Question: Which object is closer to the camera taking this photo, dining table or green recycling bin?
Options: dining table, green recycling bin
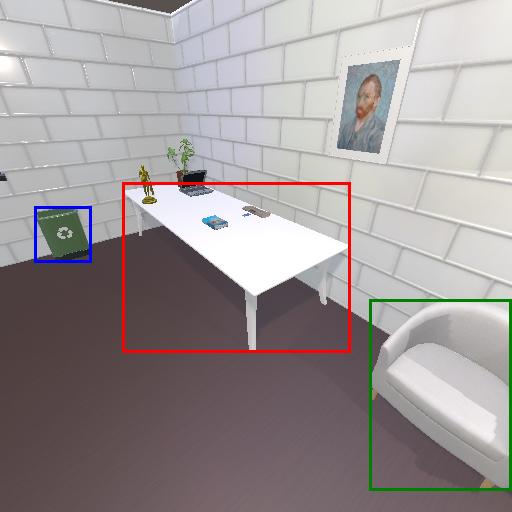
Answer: dining table